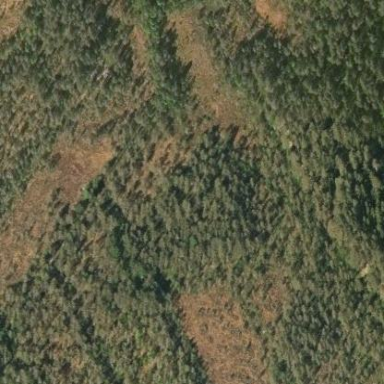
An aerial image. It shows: Woodland consisting mainly of needle-leaved trees.